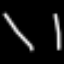
Label: line